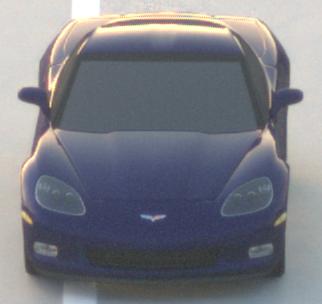
Make: Chevrolet
Model: Corvette Coupé
Detailed model: Corvette (C6) Coupé
Model produced from: 2005/02
Model produced until: 2008/03
Doors: 3
Color: blue
Road condition: dry road
Daytime: dawn
Contrast: medium contrast